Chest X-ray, PA view. Patient: 53 years old, sex F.
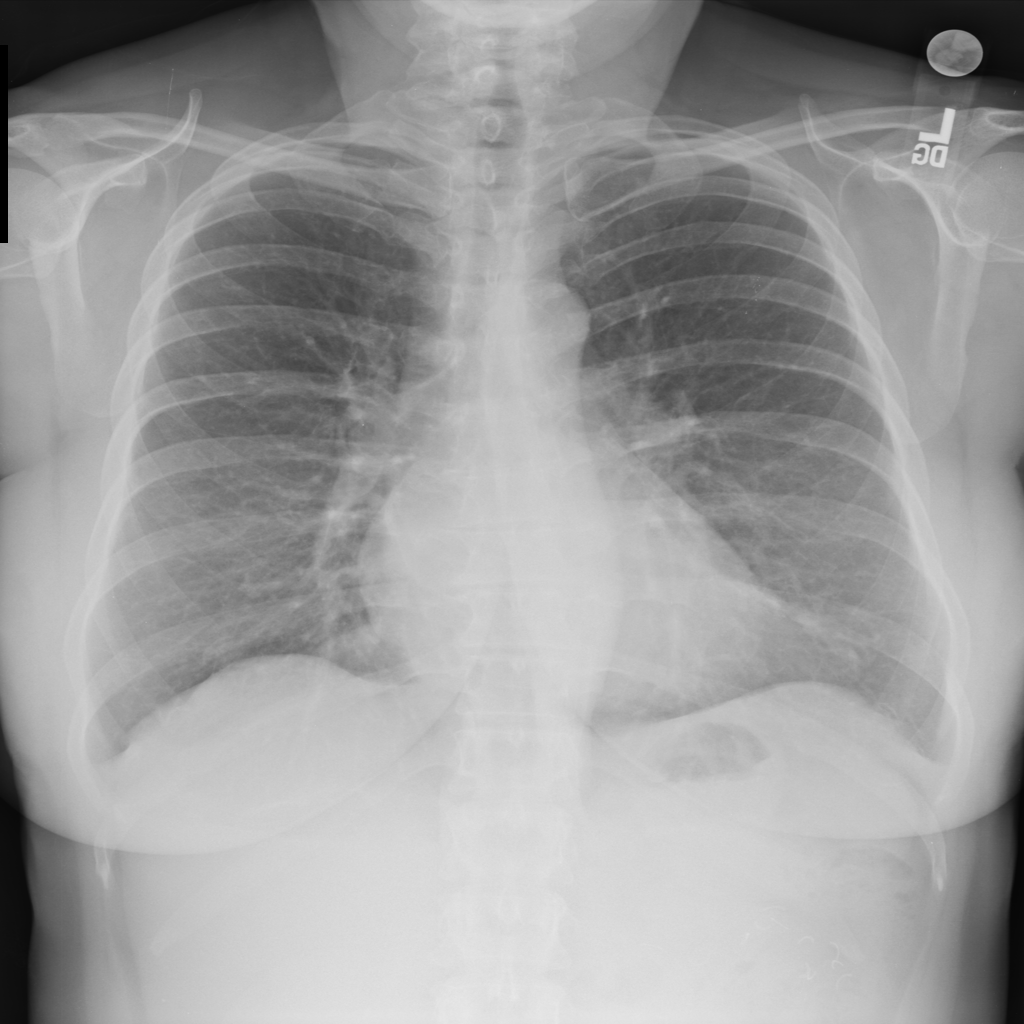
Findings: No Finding